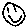
Label: smiley face